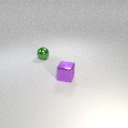
small green metal sphere behind small purple metal cube